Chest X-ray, AP view. Patient: 37 years old, sex F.
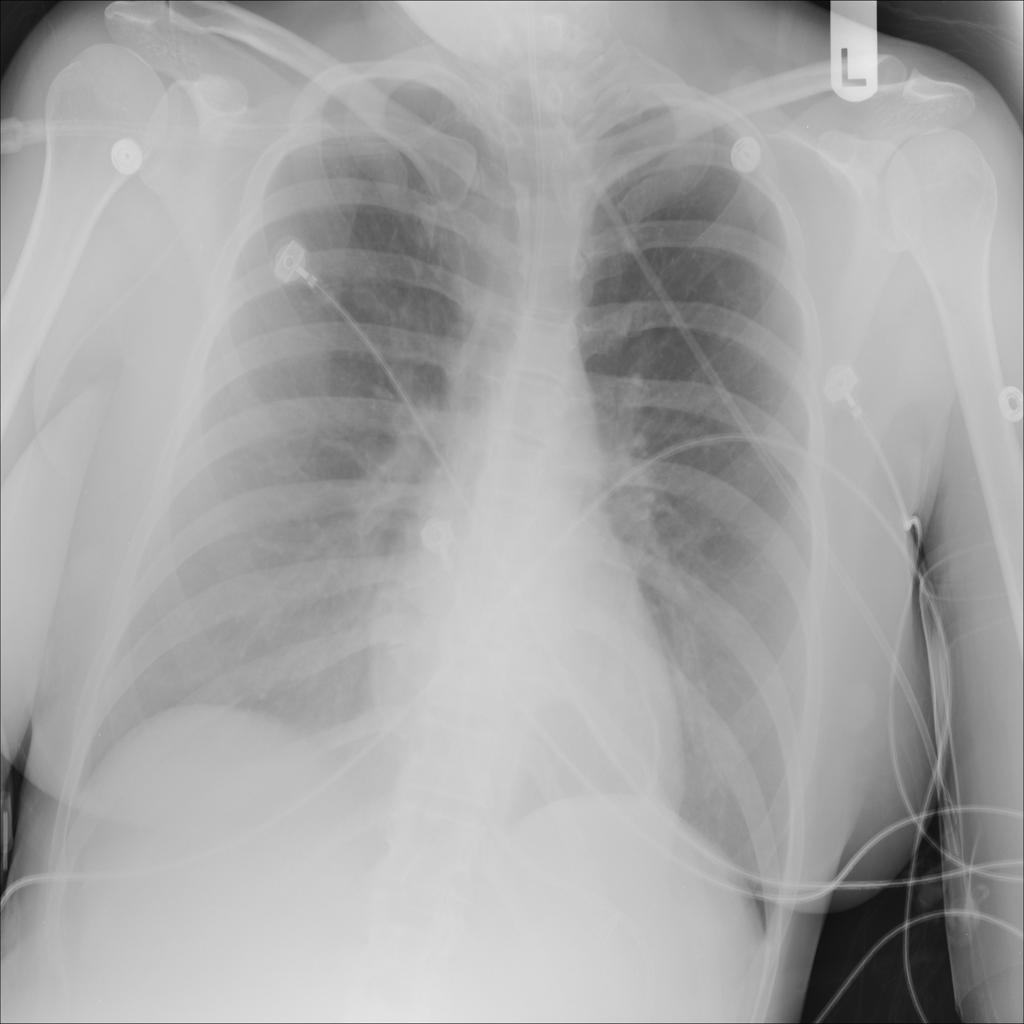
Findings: Atelectasis